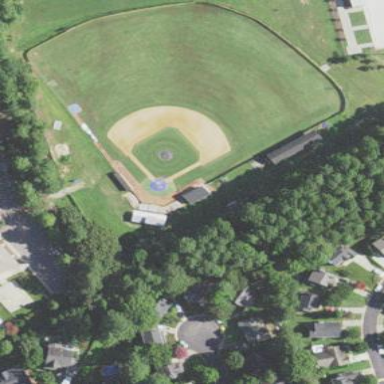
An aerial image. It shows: Baseball pitch for leisure land.